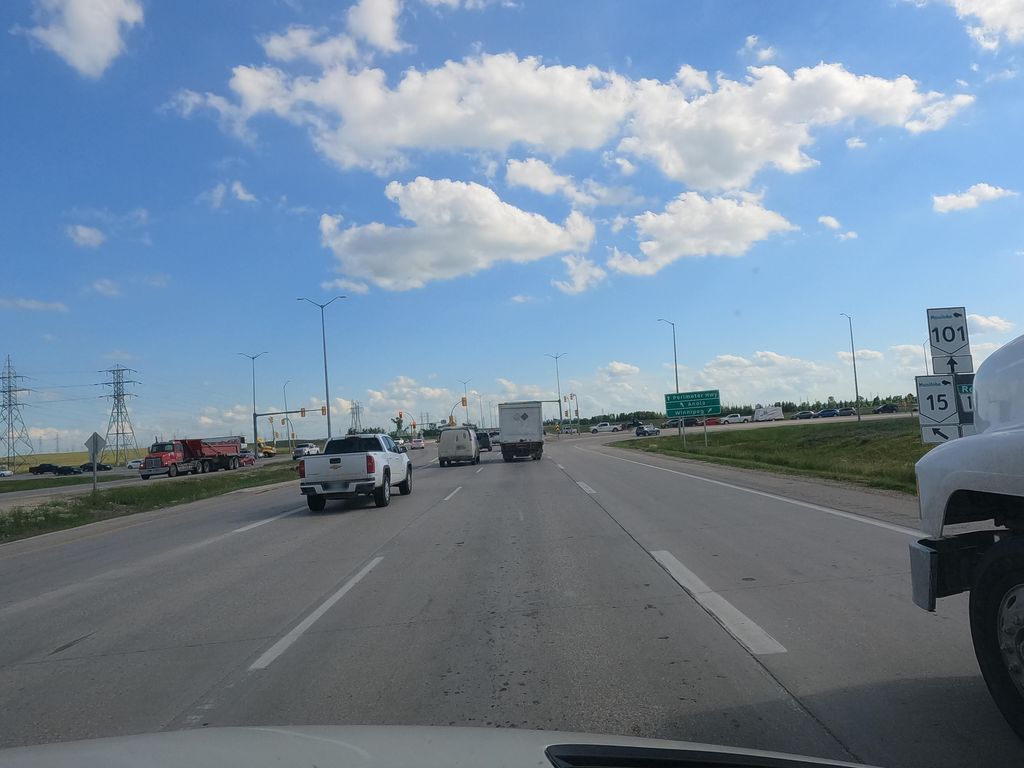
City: winnipeg